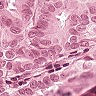
Metastatic tissue present: yes